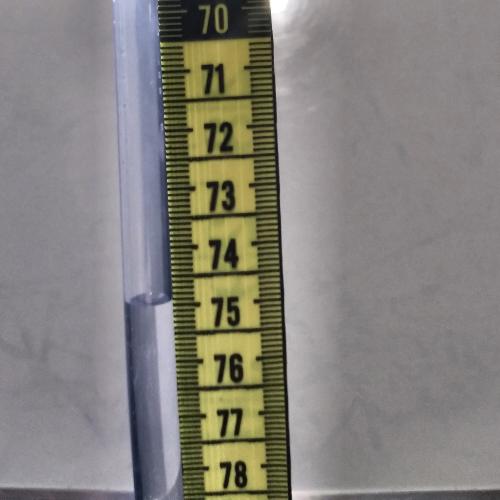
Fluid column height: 75.0 cm